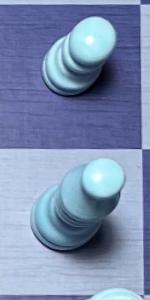
Label: Bishop_White